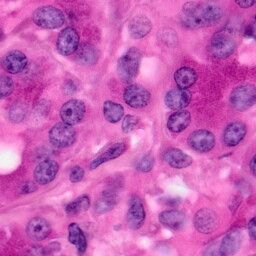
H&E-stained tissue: Pancreatic